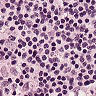
Metastatic tissue present: no